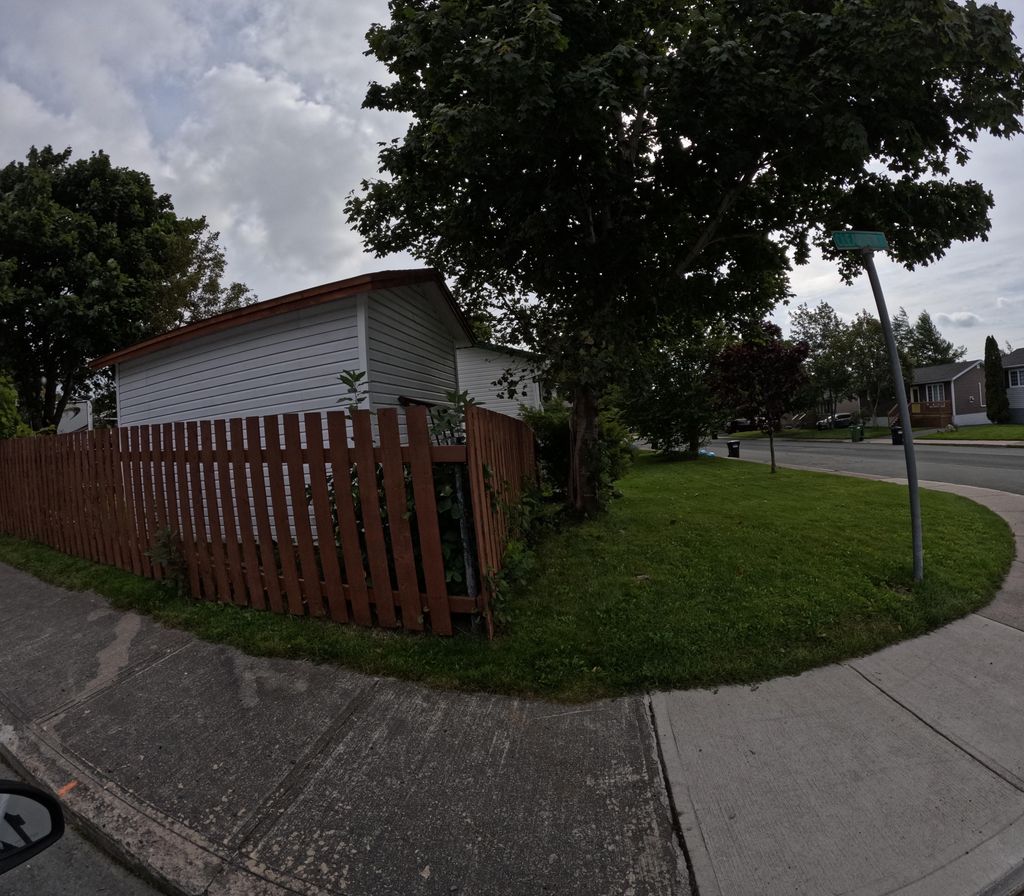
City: st_johns